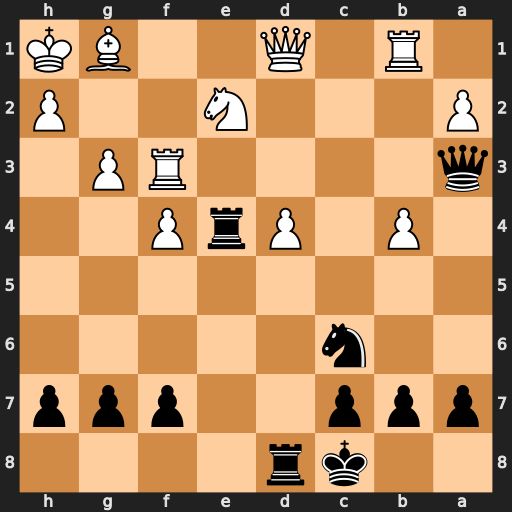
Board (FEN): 2kr4/ppp2ppp/2n5/8/1P1PrP2/q4RP1/P3N2P/1R1Q2BK
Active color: b
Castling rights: -
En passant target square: -
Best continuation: Qxf3#